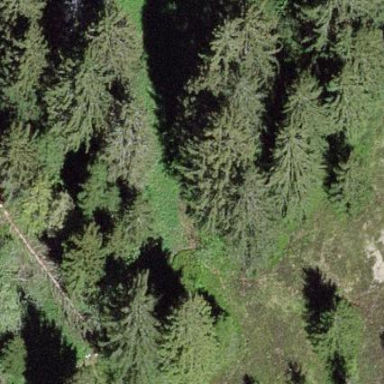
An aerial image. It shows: Evergreen needle-leaved forest.